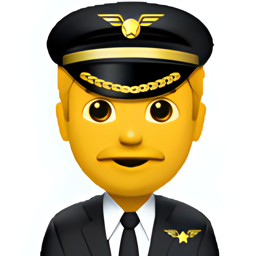
Name: male pilot
Emoji: 👨‍✈️
Group: People & Body
Sub-group: person-role